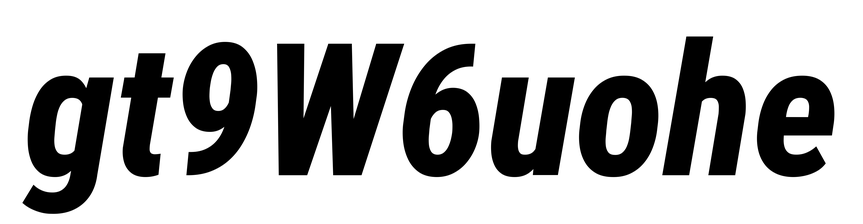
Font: Roboto-Italic_Condensed_ExtraBold_Italic